Interaction volume radius: 5 \u00c5
Interaction volume height: 10 \u00c5
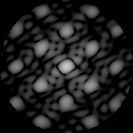
Disorder parameter: 0.2439